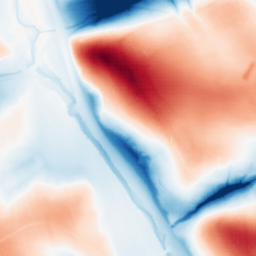
Category: classical
Decomposition family: gaussian_anisotropic
Decomposition parameters: sigma_x: 5
sigma_y: 50
Upsampling method: sinc_hamming
Upsampling parameters: scale: 2
kernel_size: 4
Upsampling scale: 2